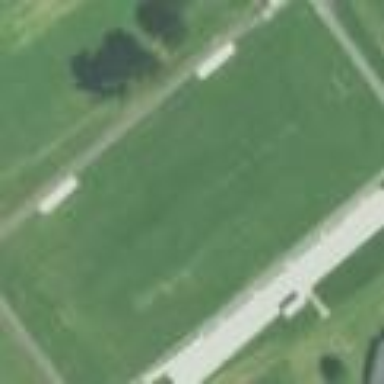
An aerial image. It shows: American football pitch with grass surface.